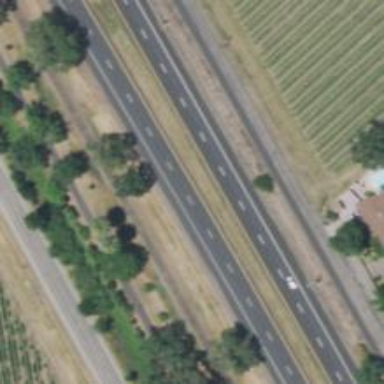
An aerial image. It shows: Primary highway that is also expressway.